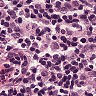
Metastatic tissue present: no